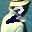
Label: 2